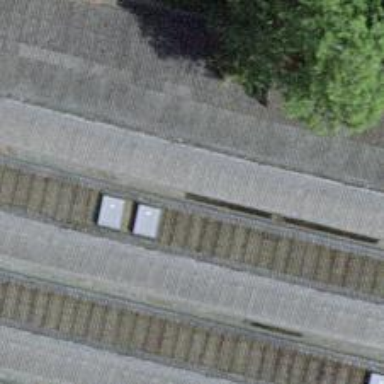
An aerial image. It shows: Tram railway with electrified contact lines. The scene is at service yard with one track.